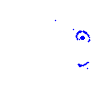
Particle: kaon